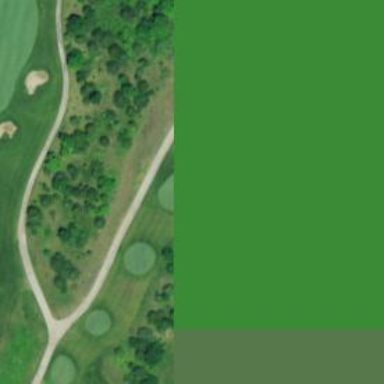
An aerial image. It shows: View of golf hole.